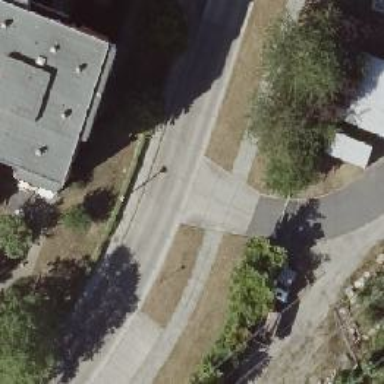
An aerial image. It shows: Footway along the road.